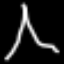
Label: The Eiffel Tower